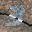
Label: 3